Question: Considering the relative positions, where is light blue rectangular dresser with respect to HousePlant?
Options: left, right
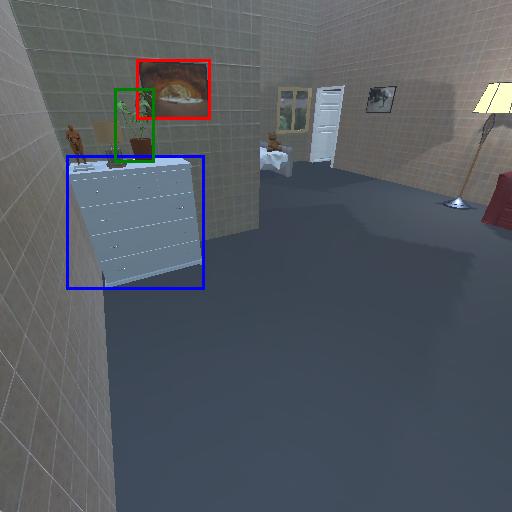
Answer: left